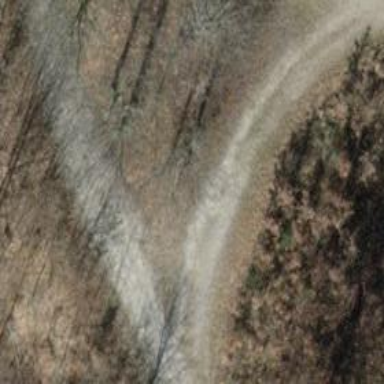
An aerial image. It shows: Compacted track road with grade3 tracktype.